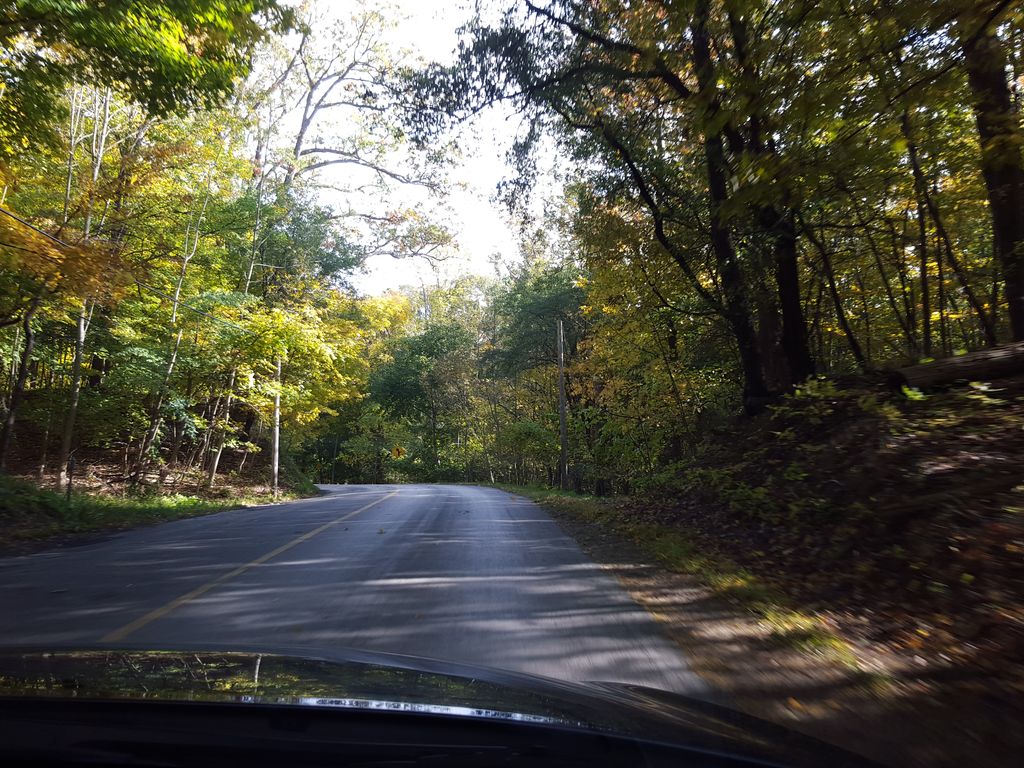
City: hamilton